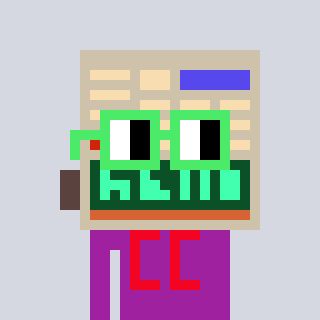
a pixel art character with square light green glasses, a calculator-shaped head and a magenta-colored body on a cool background